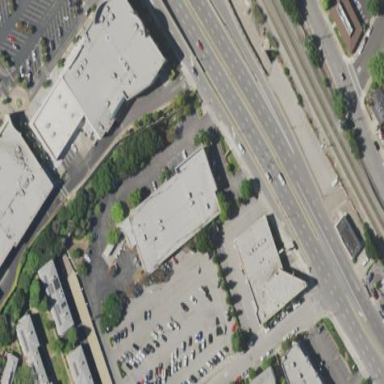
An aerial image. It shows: Retail building.